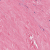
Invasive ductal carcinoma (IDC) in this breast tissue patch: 0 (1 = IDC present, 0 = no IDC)